Aerial crown-view tile of a tropical tree (Barro Colorado Island, Panama), acquired 20250616:
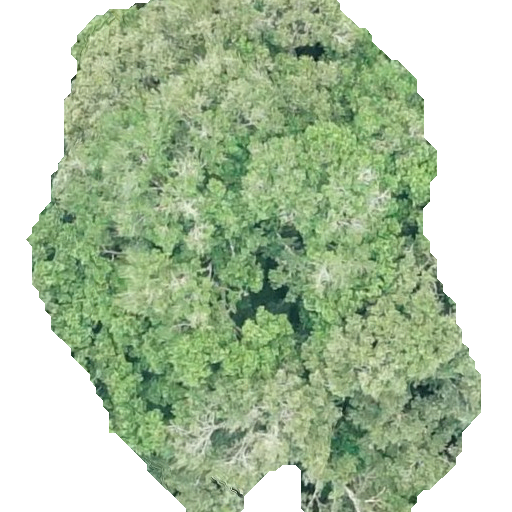
Species: Prioria copaifera
GBIF accepted scientific name: Prioria copaifera
Crown area: 268.715 m²